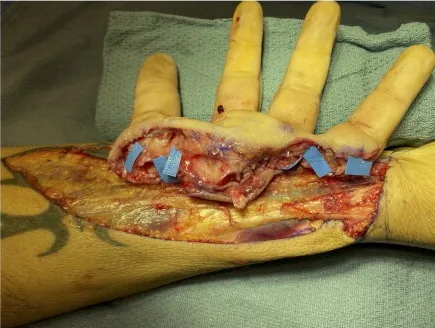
Vessels tagged in the amputated digits. (B) Six anastomoses were performed into CV branches, using a vein coupler in a standard end-to-end fashion. For the thumb, in order to obtain adequate reach, two additional unrelated veins were utilized from the forearm.
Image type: medical_photograph (other_medical_photograph)